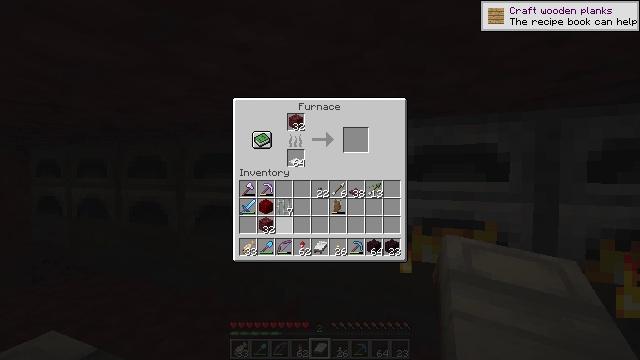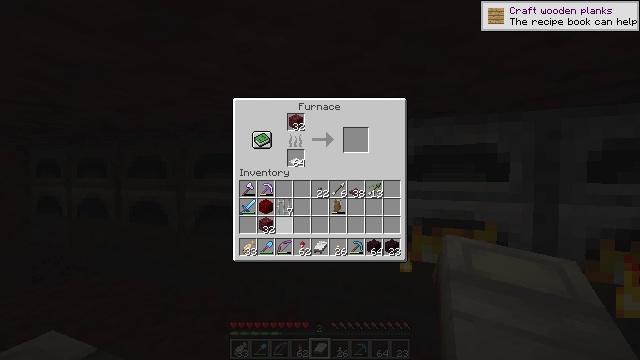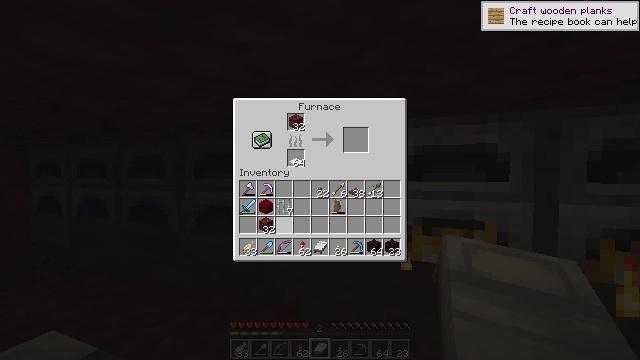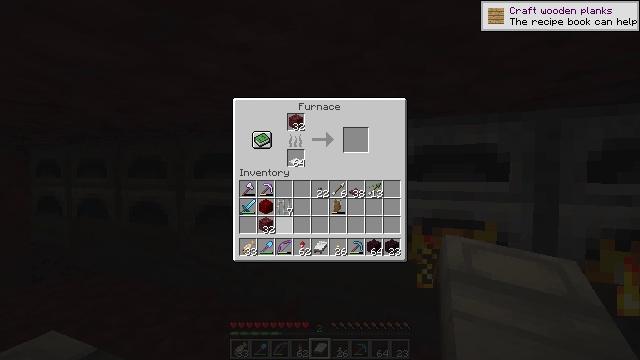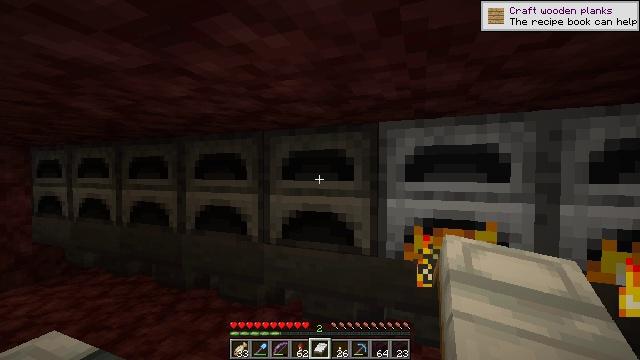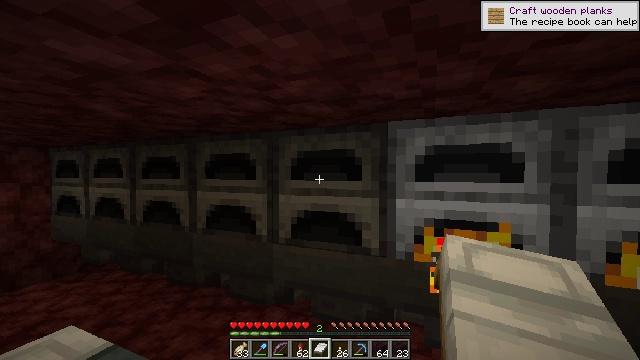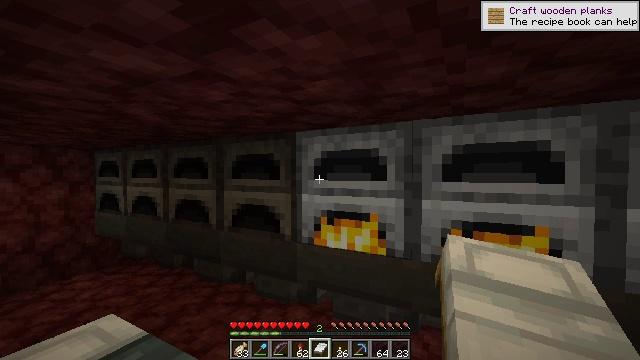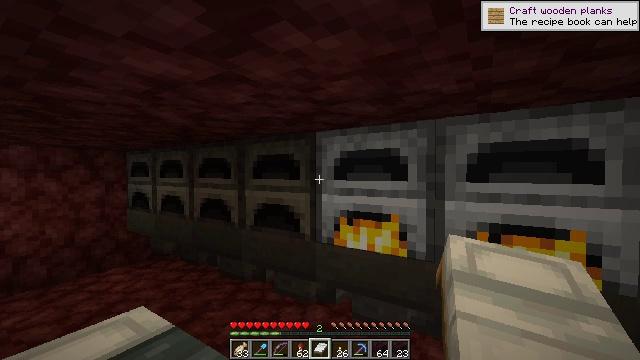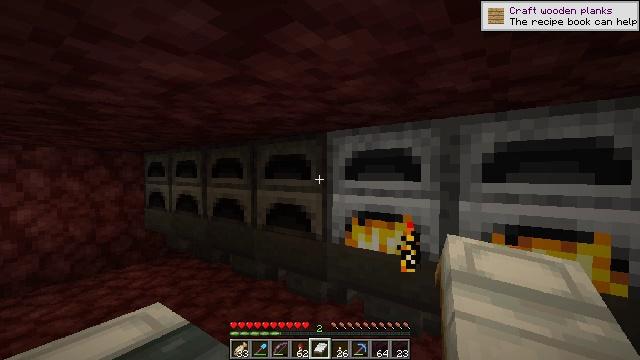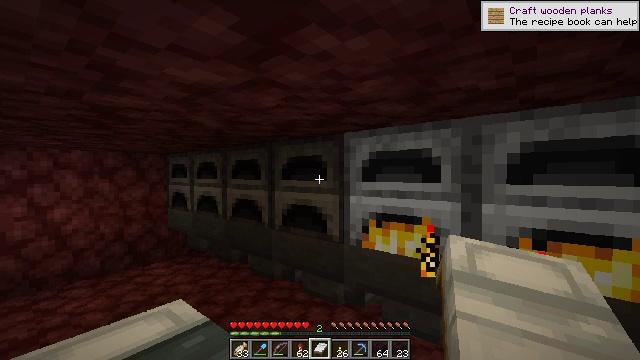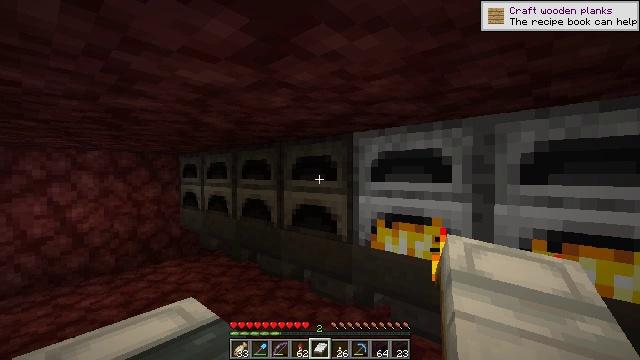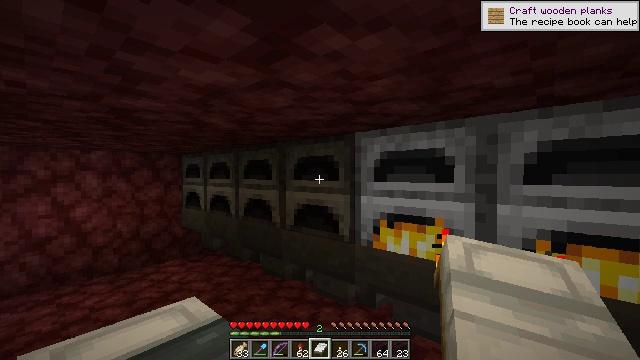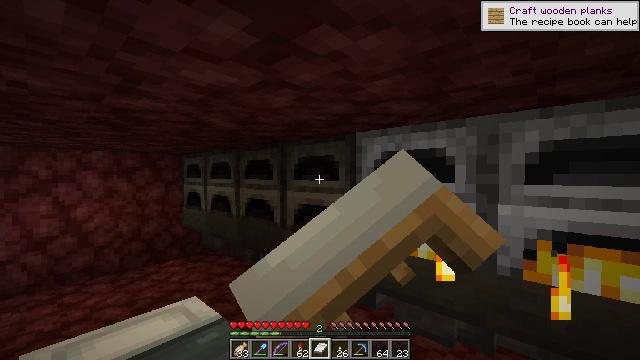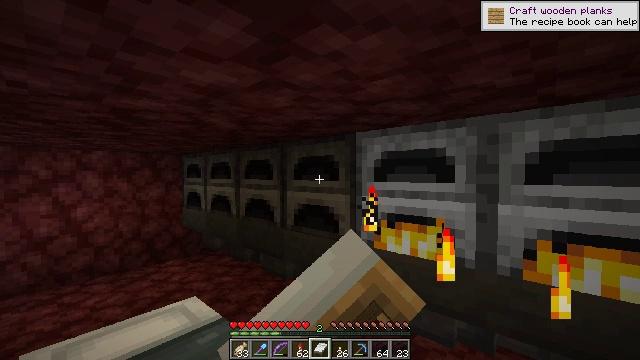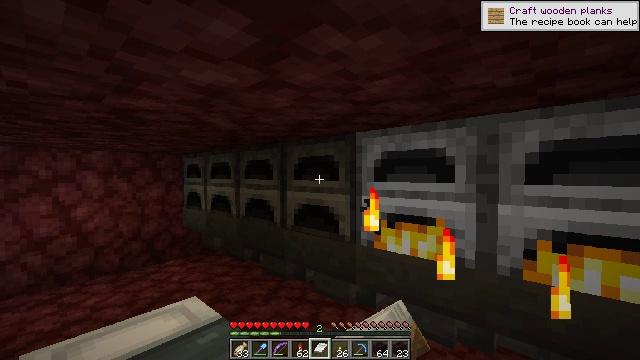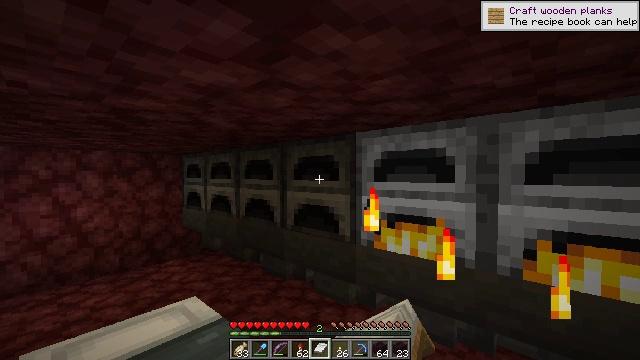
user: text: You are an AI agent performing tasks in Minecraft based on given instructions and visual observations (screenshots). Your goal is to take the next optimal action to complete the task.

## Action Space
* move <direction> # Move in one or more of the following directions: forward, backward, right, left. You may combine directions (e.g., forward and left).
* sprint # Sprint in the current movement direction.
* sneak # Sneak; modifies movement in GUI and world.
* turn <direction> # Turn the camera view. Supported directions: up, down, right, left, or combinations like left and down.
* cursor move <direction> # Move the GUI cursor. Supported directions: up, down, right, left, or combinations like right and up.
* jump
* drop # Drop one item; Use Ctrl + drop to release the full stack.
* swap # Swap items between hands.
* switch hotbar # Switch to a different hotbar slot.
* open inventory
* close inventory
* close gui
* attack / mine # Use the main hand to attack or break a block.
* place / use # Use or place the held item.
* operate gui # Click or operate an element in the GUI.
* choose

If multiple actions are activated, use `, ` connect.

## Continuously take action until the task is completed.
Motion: motion action
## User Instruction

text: Smelt some nether bricks in a furnace.
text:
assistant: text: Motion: sneak, choose
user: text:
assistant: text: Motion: sneak
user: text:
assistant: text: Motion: sneak
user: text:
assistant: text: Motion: sneak, close inventory
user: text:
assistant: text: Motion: turn left, close inventory
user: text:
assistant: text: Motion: turn left
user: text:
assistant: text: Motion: turn left
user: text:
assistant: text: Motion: turn left
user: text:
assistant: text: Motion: turn left
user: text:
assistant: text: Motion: turn left
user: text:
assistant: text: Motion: use / place
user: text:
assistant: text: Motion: use / place
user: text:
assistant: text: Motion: no_op
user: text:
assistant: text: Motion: no_op
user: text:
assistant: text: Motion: no_op
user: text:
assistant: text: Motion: open gui
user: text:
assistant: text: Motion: no_op
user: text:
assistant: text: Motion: sneak, cursor move left and down
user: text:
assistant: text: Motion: sneak, cursor move left and down
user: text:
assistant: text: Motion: sneak
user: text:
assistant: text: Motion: sneak, cursor move left and down
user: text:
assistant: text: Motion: sneak
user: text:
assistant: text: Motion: sneak
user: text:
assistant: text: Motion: sneak
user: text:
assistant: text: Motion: sneak
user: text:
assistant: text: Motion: sneak
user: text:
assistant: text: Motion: sneak, choose
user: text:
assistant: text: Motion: sneak, choose
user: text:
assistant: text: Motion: sneak
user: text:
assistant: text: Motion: sneak